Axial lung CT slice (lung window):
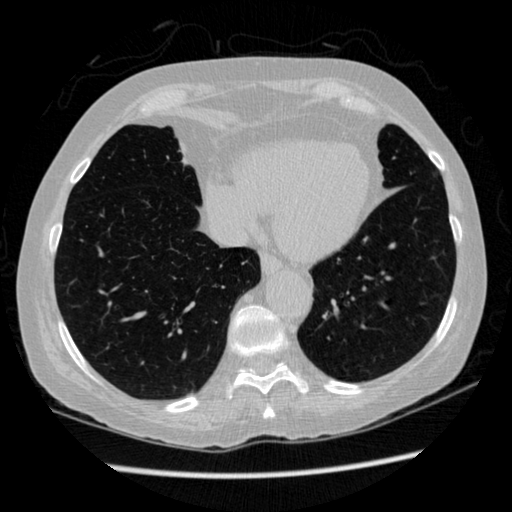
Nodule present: no